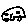
Label: car